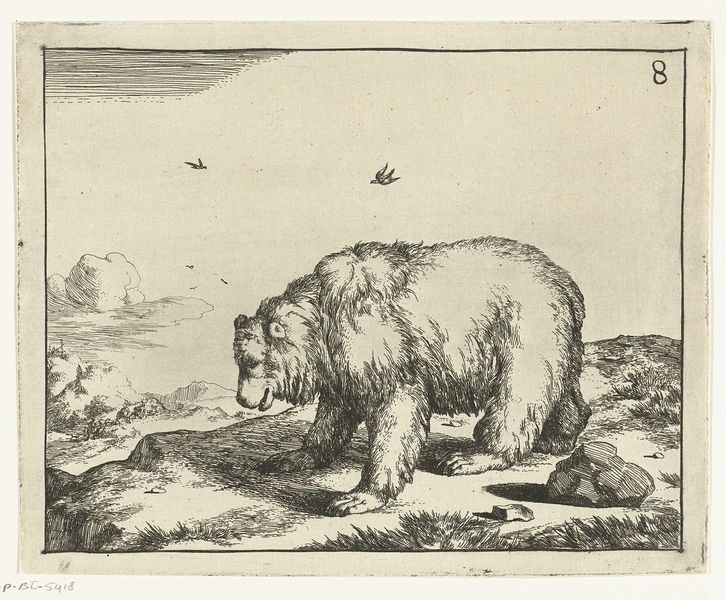
Titel: Staande beer, en profil
Künstler: Marcus de Bye
Standort: Amsterdam
Institution: Rijksmuseum
Schlagwörter: baum, berg, felsen, himmel, vogel, weiß, landschaft, see, ohr, profil, schwarz, vordergrund, zeichnung, gras, wolke, pelz, stehen, stein, steine, vögel, busch, ohren, fliegen, fell, aussicht, berge, fels, gebirge, grafik, graphik, linien, querformat, tafel, dick, füllig, striche, buch, druck, schwarzweiss, druckgrafik, radierung, stich, strich, grasbüschel, pfote, serie, schnauze, maul, büschel, kupferstich, bär, acht, klaue, folge, braunbär, bildtafel, massig, 8, rijksmuseum, druckgrahik, einnehmend